Field crop: maize
Growth stage: 2
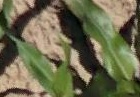
Species: maize